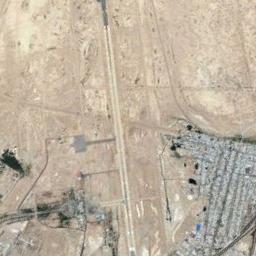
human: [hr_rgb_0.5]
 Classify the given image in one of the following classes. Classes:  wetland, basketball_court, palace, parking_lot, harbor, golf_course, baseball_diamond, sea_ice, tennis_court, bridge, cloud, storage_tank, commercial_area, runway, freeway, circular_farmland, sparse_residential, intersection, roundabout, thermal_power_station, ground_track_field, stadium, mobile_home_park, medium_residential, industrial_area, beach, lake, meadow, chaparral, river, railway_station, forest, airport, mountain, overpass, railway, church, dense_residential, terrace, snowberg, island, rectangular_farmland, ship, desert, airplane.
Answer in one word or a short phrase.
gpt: airport